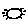
Label: sun